Question: I have some addEventListener's on '<td>' elements and as soon as i run the .html they 5 out of the 9 activate without me clicking on them. I am using jquery and the normalize.css file.
JAVASCRIPT
'''
window.onload = function(){
var turn = 1;
document.title = "First Player";
var coolDown = 'False';
var Oone, Otwo, Othree, Ofour, Ofive, Osix, Oseven, Oeight, Onine, Xone, Xtwo, Xthree, Xfour, Xfive, Xsix, Xseven, Xeight, Xnine
var OGridArray = [Oone, Otwo]
var makeScreen = function(){
var height = $(window).height();
var width = $(window).width();
$('#screen').height(height);
$('#screen').width(height);
var extraSpace = width - height;
var halfOfExtraSpace = extraSpace / 2;
$('#screen').css("left", halfOfExtraSpace);
};
var drawImage = function(section){
if (turn == 1){
if (coolDown == 'False'){
alert(Oone) //Debugging stuff :p
alert(Otwo)
alert(Othree)
alert(Ofour)
alert(Ofive)
alert(Osix)
alert(Oseven)
alert(Oeight)
alert(Onine)
OGridArray = [Oone, Otwo, Othree, Ofour, Ofive, Osix, Oseven, Oeight, Onine]
if (OGridArray.indexOf('O' + section) == -1){
drawCircle(section);
turn = 2;
document.title = "Second Player";
coolDown = 'True';
};
};
};
if (turn == 2){
if (coolDown == 'False'){
drawCross(section);
turn = 1;
document.title = "First Player";
coolDown = 'True';
};
};
coolDown = 'False';
};
var drawCircle = function(section){
alert('circle red')
$('#' + section).css("background-color", "red")
if ('O' + section == "Oone"){
Oone = "Oone"
};
if ('O' + section == "Otwo"){
Otwo = "Otwo"
};
if ('O' + section == "Othree"){
Othree = "Othree"
};
if ('O' + section == "Ofour"){
Ofour = "Ofour"
};
if ('O' + section == "Ofive"){
Ofive = "Ofive"
};
if ('O' + section == "Osix"){
Osix = "Osix"
};
if ('O' + section == "Oseven"){
Oseven = "Oseven"
};
if ('O' + section == "Oeight"){
Oeight = "Oeight"
};
if ('O' + section == "Onine"){
Onine = "Onine"
};
};
var drawCross = function(section){
alert('cross blue')
};
makeScreen();
var one = document.getElementById('one');
one.addEventListener('click', drawImage('one'));
var two = document.getElementById('two');
two.addEventListener('click', drawImage('two'));
var three = document.getElementById('three');
three.addEventListener('click', drawImage('three'));
var four = document.getElementById('four');
four.addEventListener('click', drawImage('four'));
var five = document.getElementById('five');
five.addEventListener('click', drawImage('five'));
var six = document.getElementById('six');
six.addEventListener('click', drawImage('six'));
var seven = document.getElementById('seven');
seven.addEventListener('click', drawImage('seven'));
var eight = document.getElementById('eight');
eight.addEventListener('click', drawImage('eight'));
var nine = document.getElementById('nine');
nine.addEventListener('click', drawImage('nine'));
};
'''
HTML
'''
<!DOCTYPE html>
<html>
<head>
<link rel="stylesheet" href="normalize.css">
<link rel="stylesheet" href="main.css">
<script src="jquery.js"></script>
<script src="main.js"></script>
<title>JavaScript Interaction Test.</title>
</head>
<body>
<table id="screen">
<tr>
<td id="one"></td>
<td id="two"></td>
<td id="three"></td>
</tr>
<tr>
<td id="four"></td>
<td id="five"></td>
<td id="six"></td>
</tr>
<tr>
<td id="seven"></td>
<td id="eight"></td>
<td id="nine"></td>
</tr>
</table>
</body>
</html>
'''
Before commenting / voting, please keep in mind i am still learning javascript and i dont know quite a few things that other people may find easy and basic.
Thank you for your time.
PS: this is an image of what i am seeing:

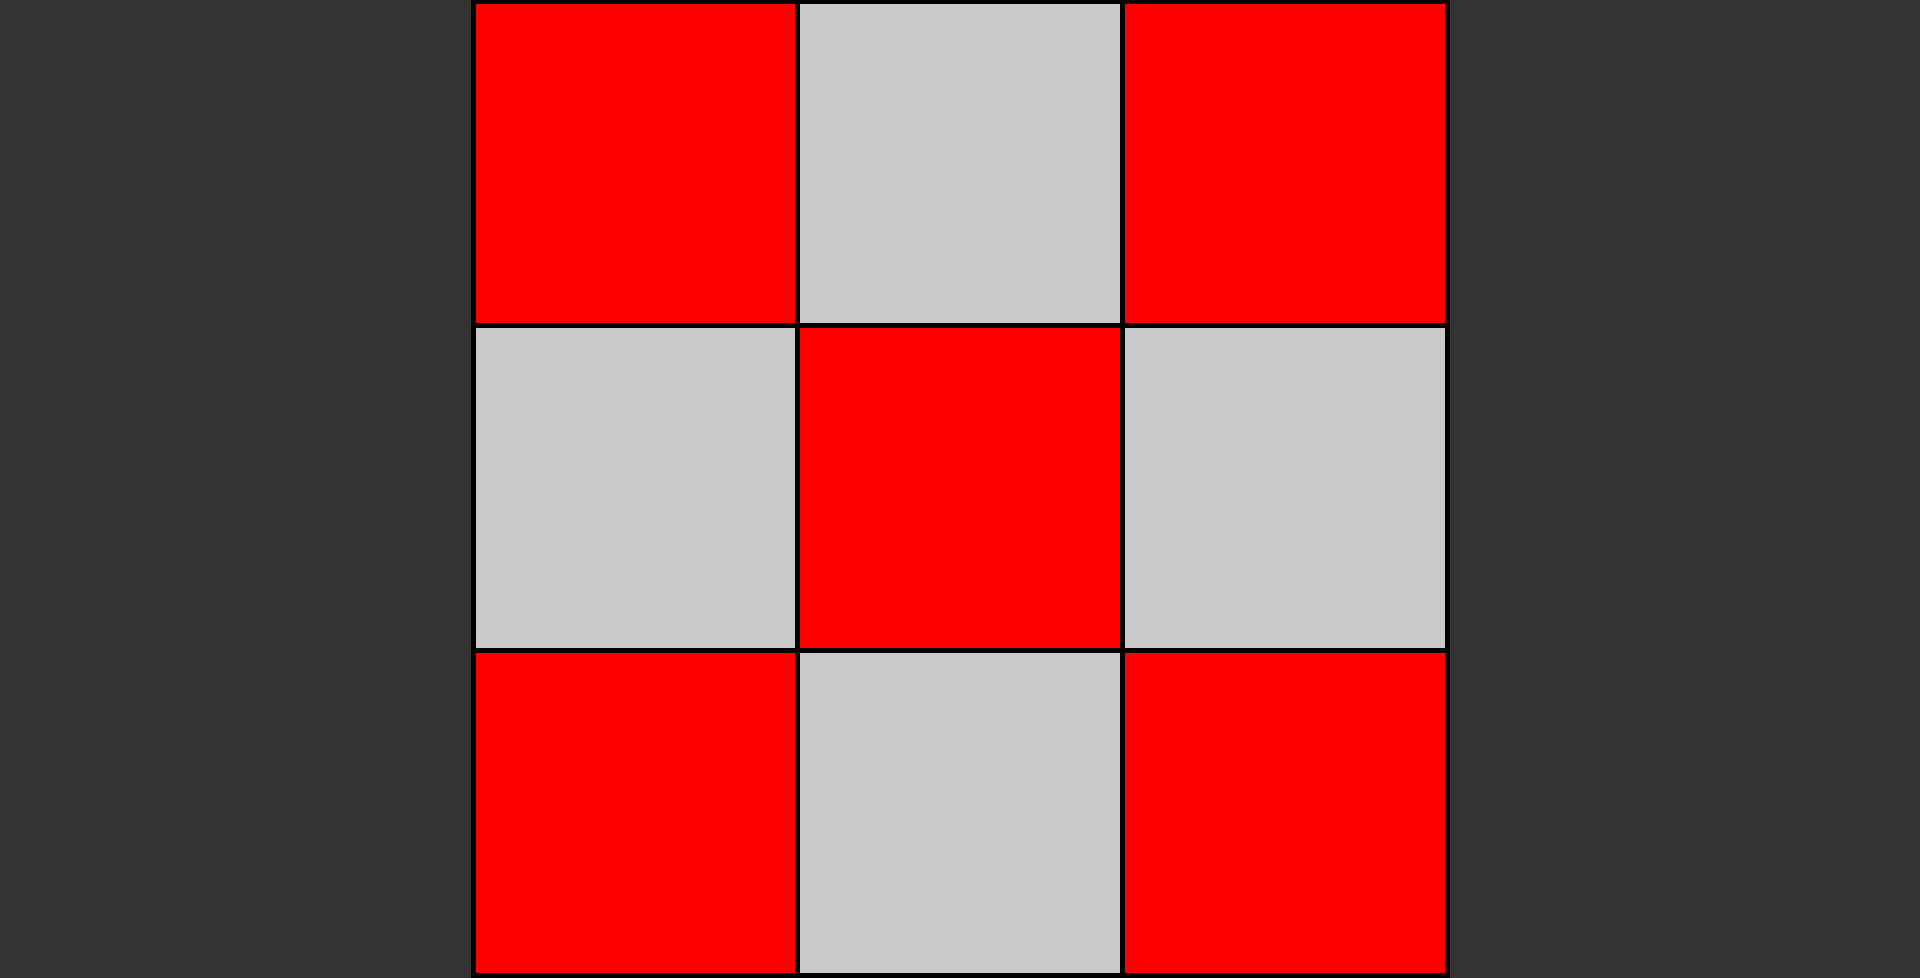
Answer: The reason the function is called right away is because you addded parentheses, which calls the function, you want to just reference it
'''
one.addEventListener('click', drawImage);
'''
that means no arguments, but you can use an anonymous function
'''
one.addEventListener('click', function() {
drawImage('one')
});
'''
or use 'this.id' instead inside the 'drawImage' function, it's seems like that should be the same thing.
The real question is perhaps why you're not using jQuery
'''
$('#screen tr td').on('click', function() {
drawImage(this.id);
});
'''